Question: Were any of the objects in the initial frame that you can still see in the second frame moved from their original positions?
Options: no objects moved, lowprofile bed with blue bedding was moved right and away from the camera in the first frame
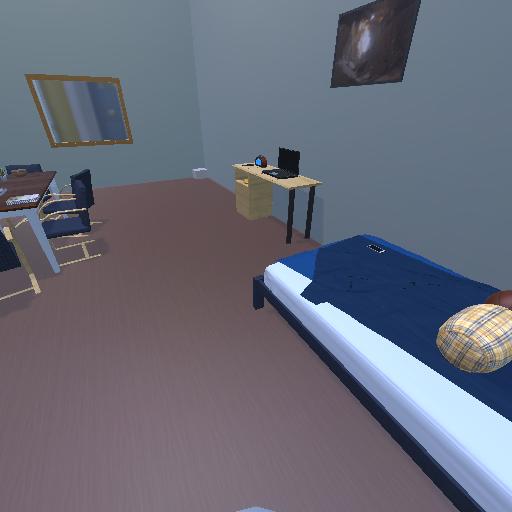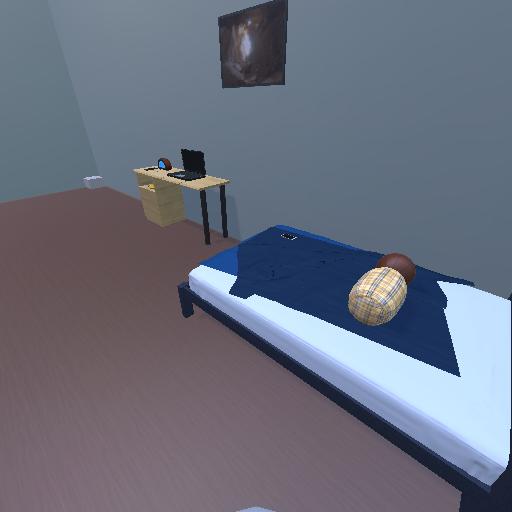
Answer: no objects moved